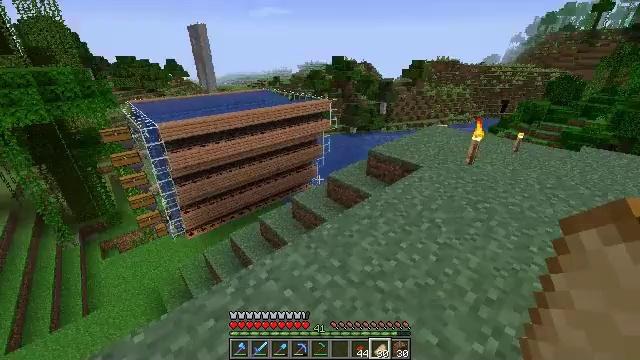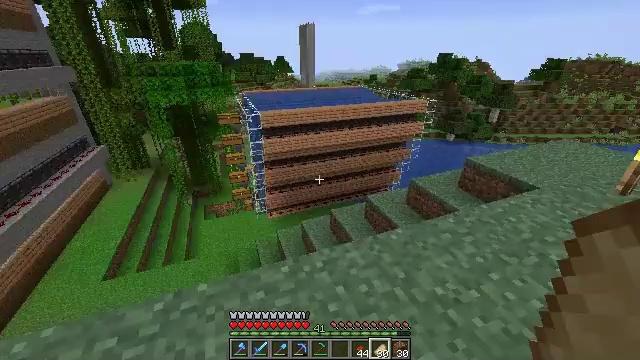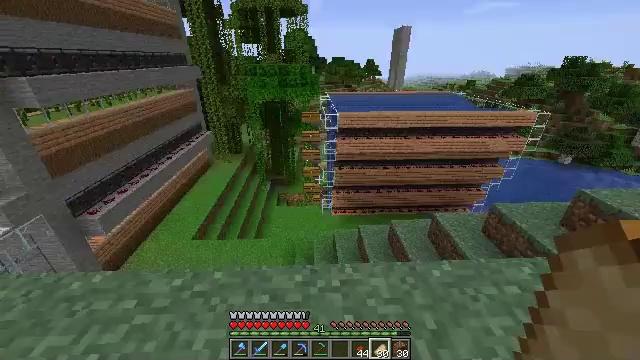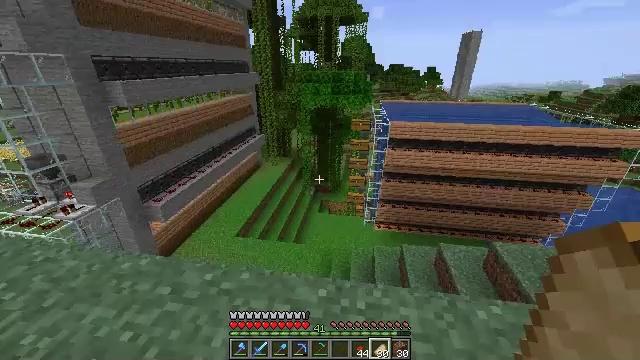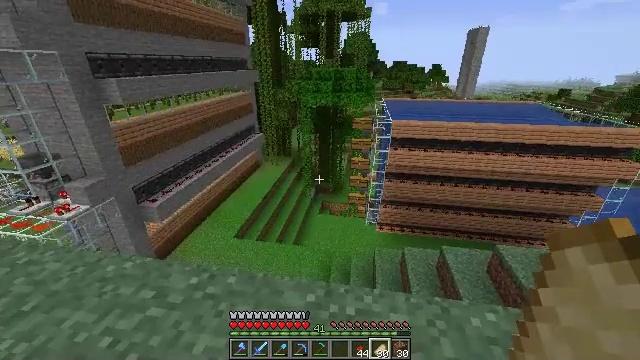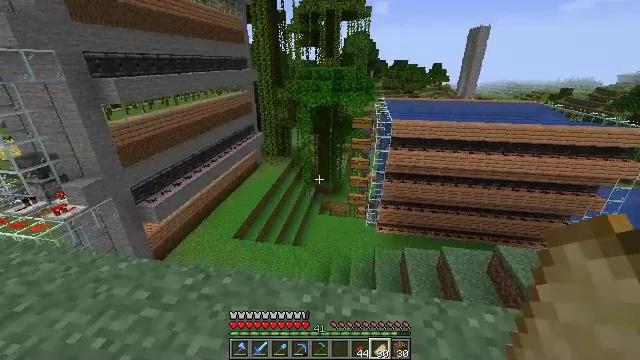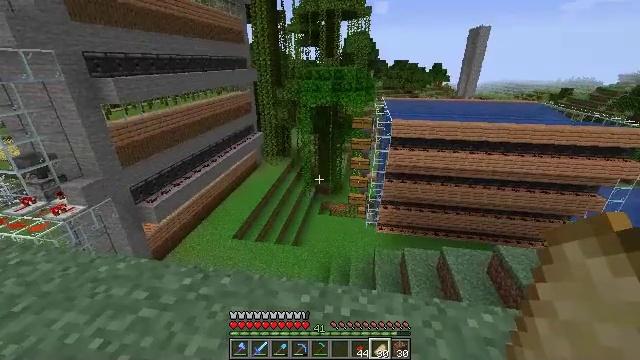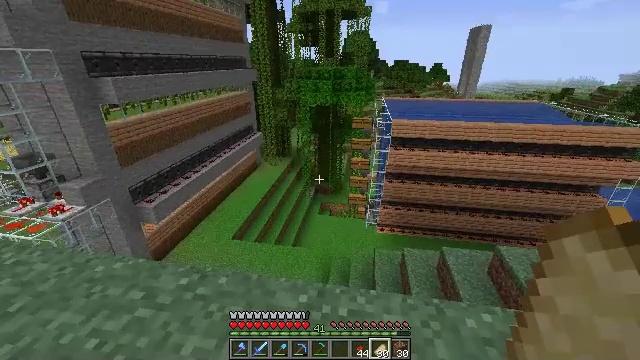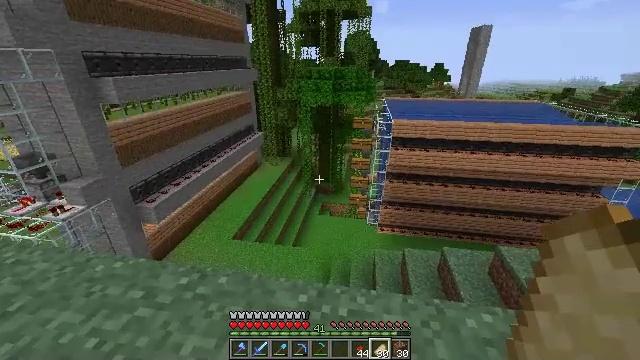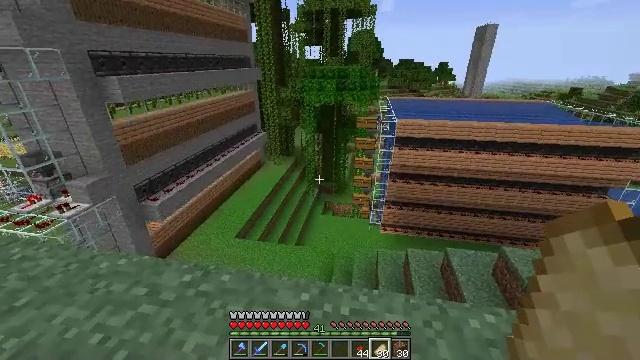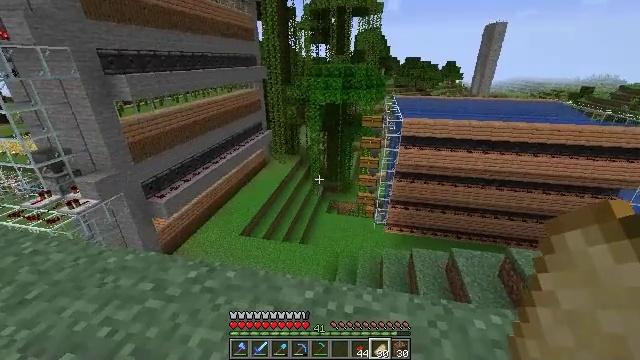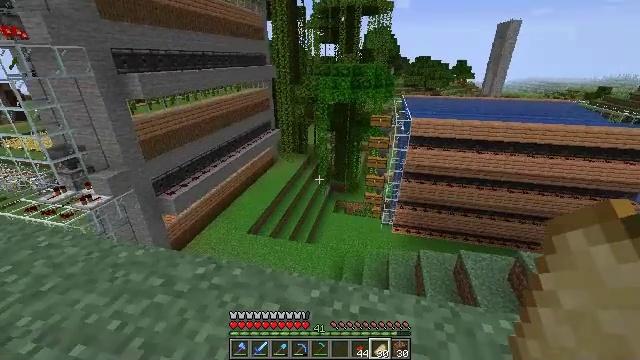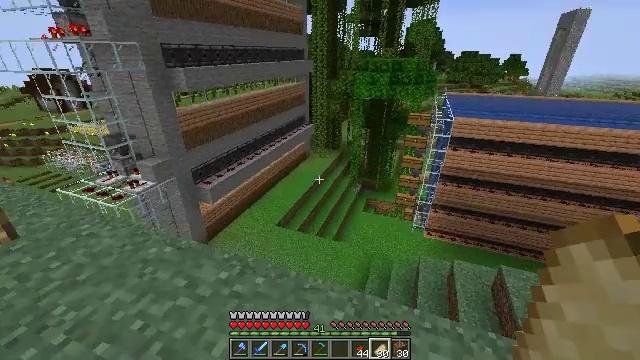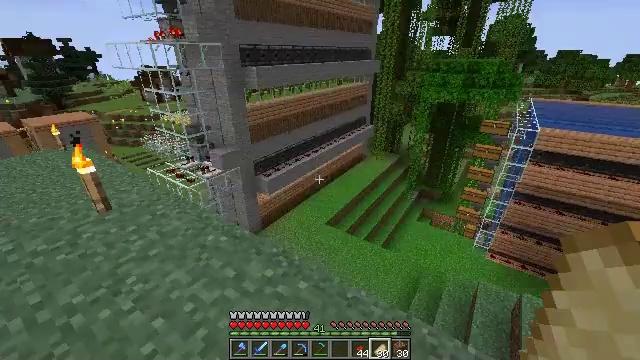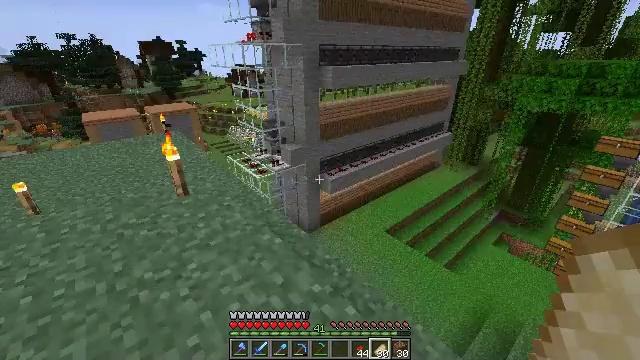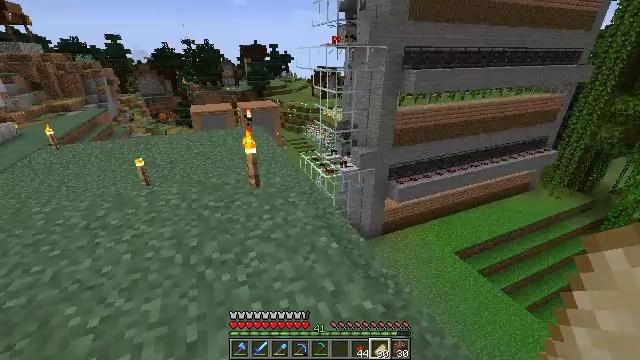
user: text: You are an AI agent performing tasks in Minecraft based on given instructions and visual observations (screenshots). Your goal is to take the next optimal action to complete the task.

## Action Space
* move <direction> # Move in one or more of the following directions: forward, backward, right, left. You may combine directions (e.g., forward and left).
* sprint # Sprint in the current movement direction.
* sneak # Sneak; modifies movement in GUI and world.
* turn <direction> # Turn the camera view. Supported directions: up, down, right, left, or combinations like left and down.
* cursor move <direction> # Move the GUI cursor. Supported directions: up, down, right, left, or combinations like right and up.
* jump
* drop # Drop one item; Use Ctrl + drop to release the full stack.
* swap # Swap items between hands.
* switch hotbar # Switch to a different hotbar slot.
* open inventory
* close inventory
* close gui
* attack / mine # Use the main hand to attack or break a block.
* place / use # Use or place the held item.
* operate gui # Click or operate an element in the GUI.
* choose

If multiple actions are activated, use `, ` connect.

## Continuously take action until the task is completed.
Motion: motion action
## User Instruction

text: Open the crafting table and craft a dried kelp block with kelp.
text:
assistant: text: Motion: turn left
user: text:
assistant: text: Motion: turn left
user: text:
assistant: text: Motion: turn left and up
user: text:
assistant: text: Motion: no_op
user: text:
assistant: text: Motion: no_op
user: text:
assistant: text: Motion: no_op
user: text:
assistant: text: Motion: no_op
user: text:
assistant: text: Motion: no_op
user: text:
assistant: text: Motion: no_op
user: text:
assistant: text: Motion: turn left
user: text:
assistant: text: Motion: move forward, turn left
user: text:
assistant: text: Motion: move forward, turn left
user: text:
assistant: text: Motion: move forward, turn left
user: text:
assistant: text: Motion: move forward, turn left
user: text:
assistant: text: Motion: move forward, sprint, turn left
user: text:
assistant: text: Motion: move forward, sprint, turn left
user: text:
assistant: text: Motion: move forward, sprint, turn left
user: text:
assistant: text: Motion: move forward, sprint
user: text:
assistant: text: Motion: move forward
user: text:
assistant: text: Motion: move forward
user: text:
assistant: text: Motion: move forward, sprint
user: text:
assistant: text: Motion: move forward, sprint
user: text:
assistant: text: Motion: move forward, sprint, turn down
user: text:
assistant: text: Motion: move forward, sprint, turn left and down
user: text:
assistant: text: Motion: move forward, turn left and down
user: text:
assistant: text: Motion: move forward, sprint, turn left and down
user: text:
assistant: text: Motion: move forward, sprint, turn left and down
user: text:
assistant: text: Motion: move forward, sprint, turn left and down
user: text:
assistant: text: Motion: move forward, sprint, turn left and down
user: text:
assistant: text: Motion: move forward